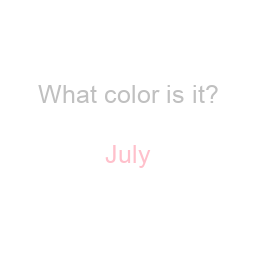
Color: pink
Background color: white
Question text color: silver